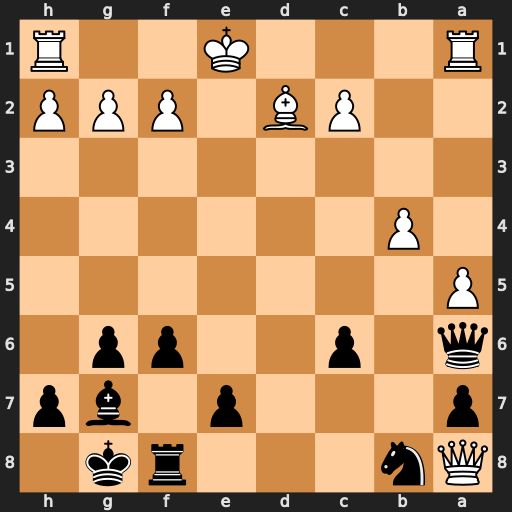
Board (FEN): Qn3rk1/p3p1bp/q1p2pp1/P7/1P6/8/2PB1PPP/R3K2R
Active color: b
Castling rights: KQ
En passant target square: -
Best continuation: Nd7 b5 Qxb5 Qxa7 Qe5+